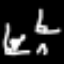
Label: angel